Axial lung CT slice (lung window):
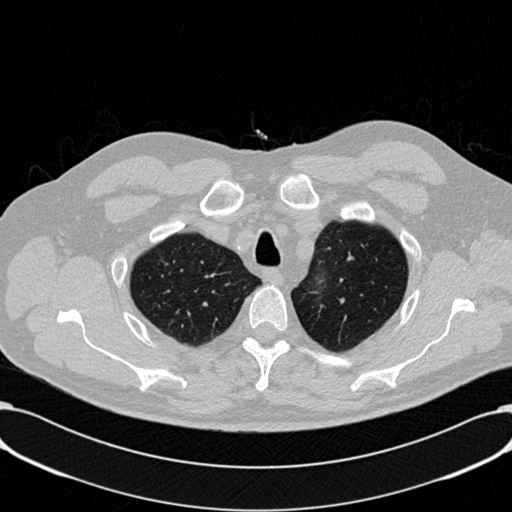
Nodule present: no